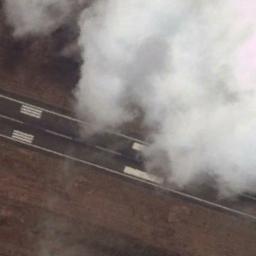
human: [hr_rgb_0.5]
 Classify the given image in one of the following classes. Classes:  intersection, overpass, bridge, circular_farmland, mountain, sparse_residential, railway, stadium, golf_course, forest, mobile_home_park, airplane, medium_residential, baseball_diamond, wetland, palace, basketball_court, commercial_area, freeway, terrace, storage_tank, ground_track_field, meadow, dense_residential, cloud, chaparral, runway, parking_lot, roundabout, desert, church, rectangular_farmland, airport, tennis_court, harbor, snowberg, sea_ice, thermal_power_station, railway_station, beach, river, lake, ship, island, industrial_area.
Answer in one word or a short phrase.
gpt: runway